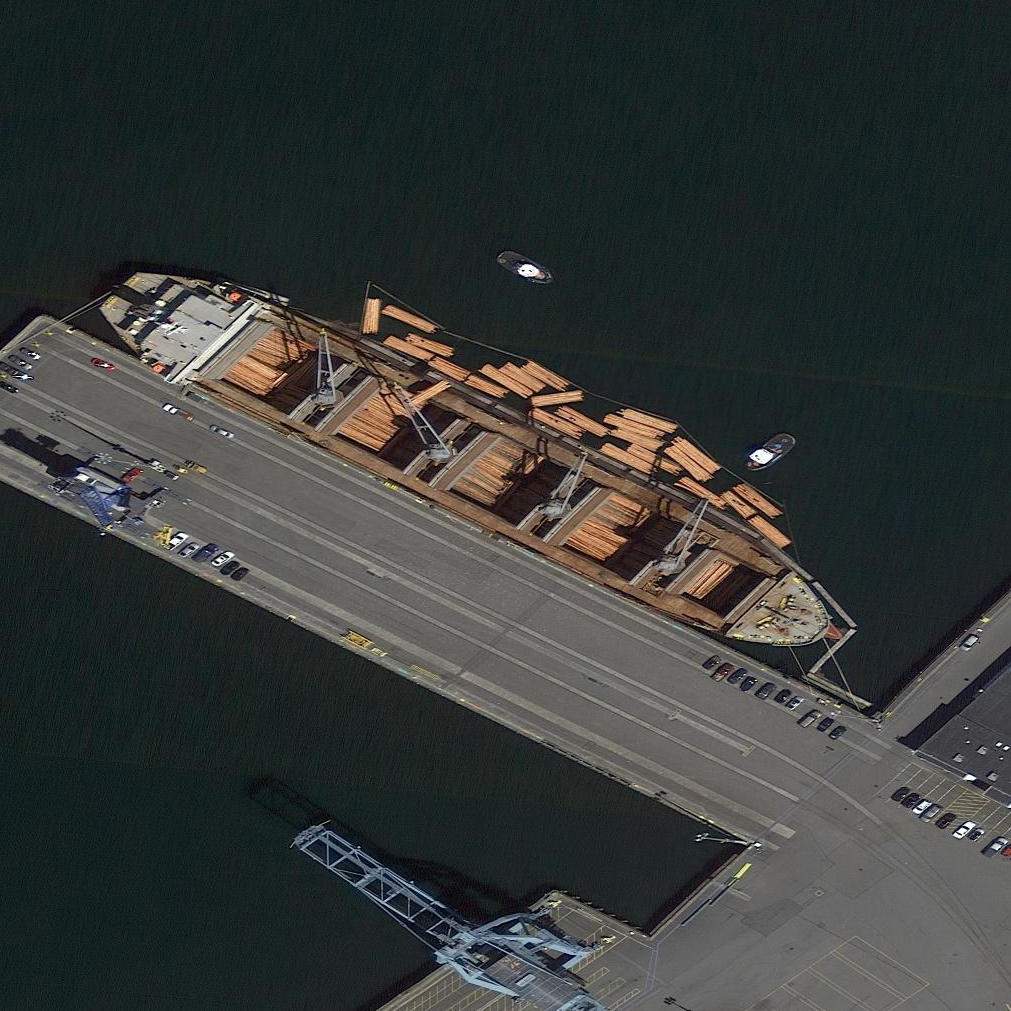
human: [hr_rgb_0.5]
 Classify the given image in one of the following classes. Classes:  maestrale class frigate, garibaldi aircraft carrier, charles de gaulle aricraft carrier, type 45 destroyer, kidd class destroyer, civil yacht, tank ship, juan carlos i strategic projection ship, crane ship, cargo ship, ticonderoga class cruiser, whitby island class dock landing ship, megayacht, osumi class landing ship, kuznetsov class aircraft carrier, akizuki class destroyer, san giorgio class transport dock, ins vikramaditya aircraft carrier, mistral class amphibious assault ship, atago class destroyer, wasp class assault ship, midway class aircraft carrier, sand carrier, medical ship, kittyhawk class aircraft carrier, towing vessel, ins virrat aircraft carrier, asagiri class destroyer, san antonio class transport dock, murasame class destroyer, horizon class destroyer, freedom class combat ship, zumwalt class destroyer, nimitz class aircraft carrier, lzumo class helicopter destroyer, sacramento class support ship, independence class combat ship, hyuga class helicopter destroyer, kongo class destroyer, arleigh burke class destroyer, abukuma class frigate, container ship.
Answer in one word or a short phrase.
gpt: Cargo ship